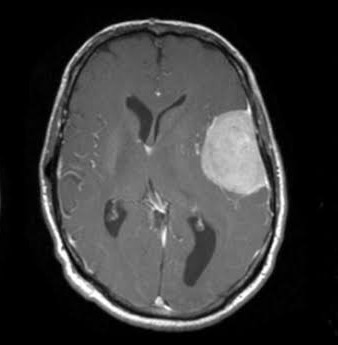
Label: meningioma